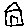
Label: house